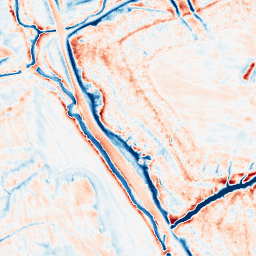
Category: edge_preserving
Decomposition family: anisotropic_diffusion
Decomposition parameters: iterations: 50
kappa: 10
gamma: 0.15
Upsampling method: bicubic
Upsampling parameters: scale: 4
Upsampling scale: 4